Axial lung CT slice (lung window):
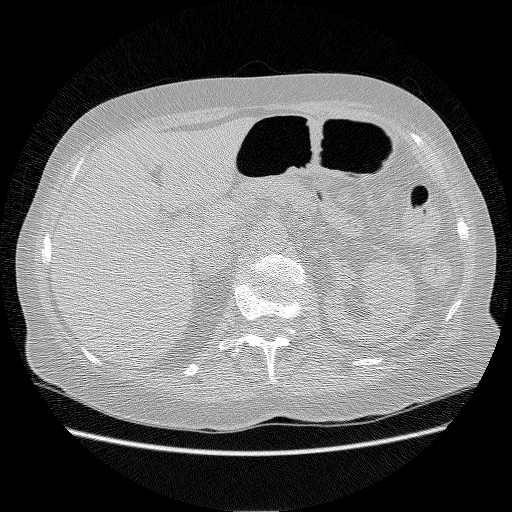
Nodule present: no